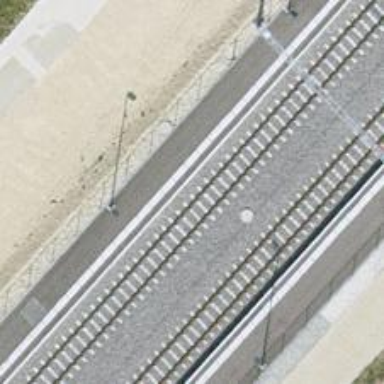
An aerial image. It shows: Light rail stop position with railway stop for public transport.